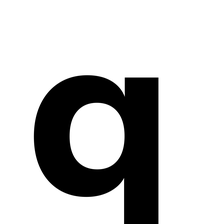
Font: InstrumentSans_Bold